Question: I want to make an image like a checkbox. (I.e. The picture is a green chair icon. When you press it, it should turn from green to orange, and when pressed again, orange to green.)
The following code works partially, when you click on the green icon, it turns orange, but if I click again to go from orange to green, nothing happens and it stays orange again
The image:

'''
<table style="width:70%">
<tr>
<th>
<center>0</center>
<img src="images/chairgreen.png" id="1" style="width:64px;height:64px;" onclick="if (src='images/chairgreen.png') { this.src='images/chairorange.png' } else if (src='images/chairorange.png') { this.src='images/chairgreen.png'}" >
</th>
</tr>
'''
The problem is the 'onclick' method but I don't know how to fix it. And I also don't know how to send the id and the color of the chair to the backend. For the backend I will use java spring.
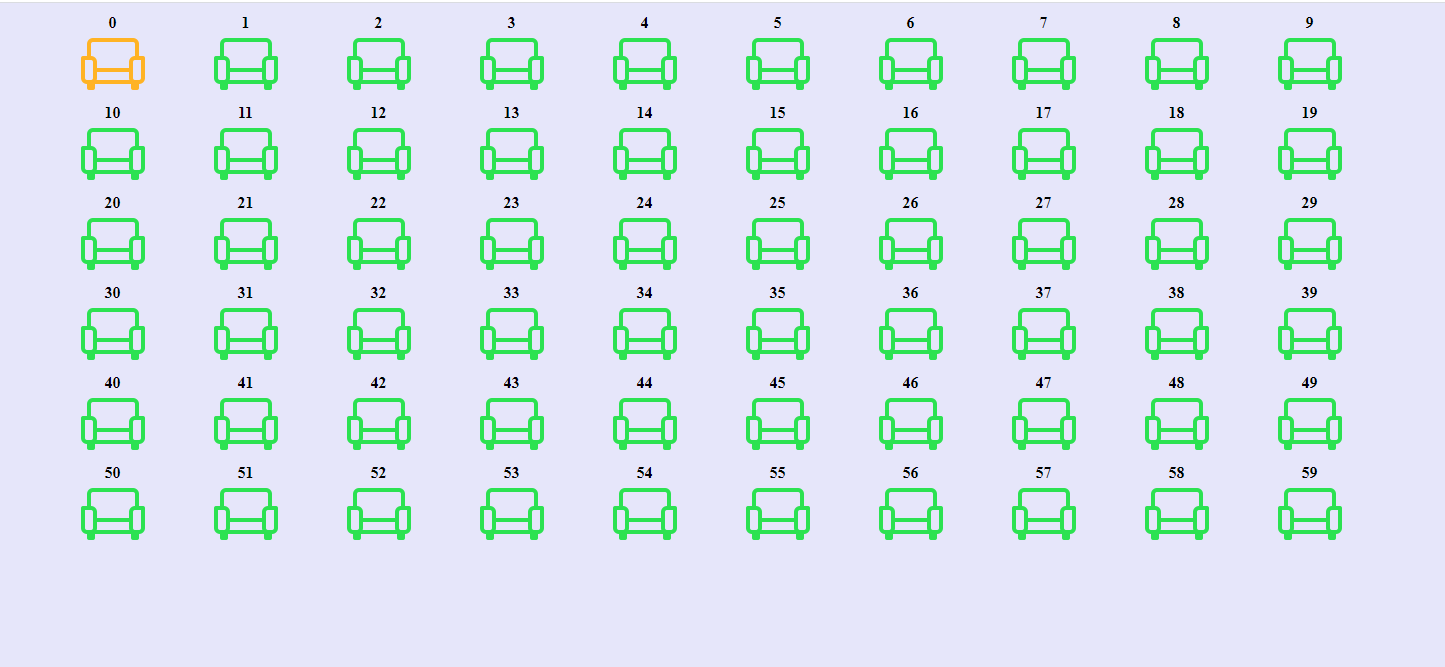
Answer: You can try to define class name as color of image. Then you can change the src attribute according to class name. Don't forget to change class name on every click.
'''
function changeImg(img){
if(img.classList.contains("green")){
img.setAttribute("src","images/chairorange.png");
img.classList.remove("green");
img.classList.add("orange");
}
else if(img.classList.contains("orange")){
img.setAttribute("src","images/chairgreen.png");
img.classList.remove("orange");
img.classList.add("green");
}
}
'''
'''
<img src="images/chairgreen.png" id="1" class="green" style="width:64px;height:64px;" onclick="changeImg(this)">
'''